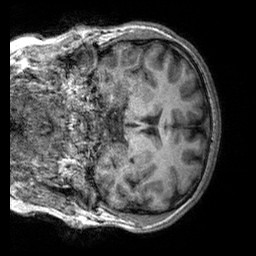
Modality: T1w
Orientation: coronal
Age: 20
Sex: male
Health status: healthy
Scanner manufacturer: siemens
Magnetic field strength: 3 T
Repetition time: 2.3 s
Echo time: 0.00303 s